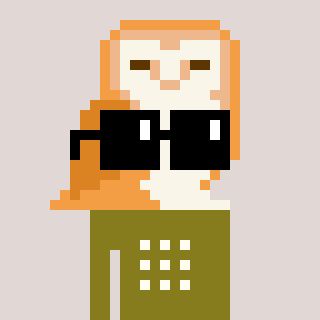
a pixel art character with square black sunglasses, a owl-shaped head and a gunk-colored body on a warm background